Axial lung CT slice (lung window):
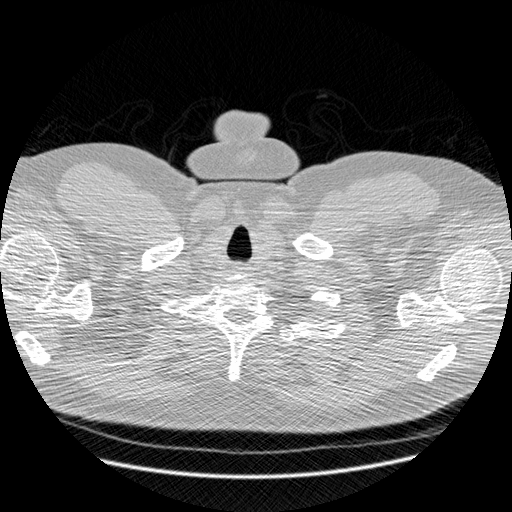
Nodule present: no